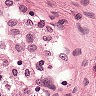
Metastatic tissue present: no